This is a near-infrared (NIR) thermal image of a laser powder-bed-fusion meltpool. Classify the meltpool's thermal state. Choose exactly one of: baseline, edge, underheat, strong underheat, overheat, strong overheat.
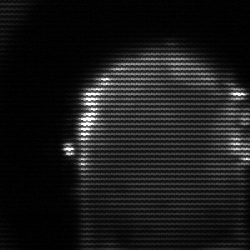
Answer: baseline